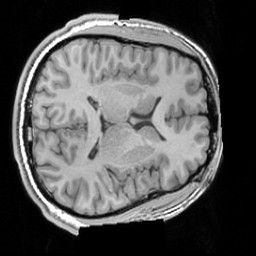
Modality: T1w
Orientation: axial
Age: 24
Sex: male
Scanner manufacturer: siemens
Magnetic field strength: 3 T
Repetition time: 1.63 s
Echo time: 0.00311 s